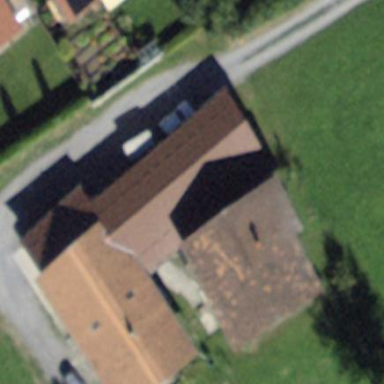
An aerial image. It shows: View of roof of building.